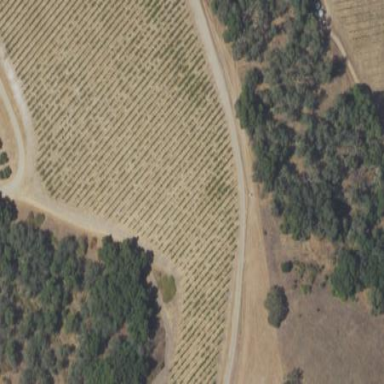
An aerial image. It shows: Vineyard where grapes are grown.